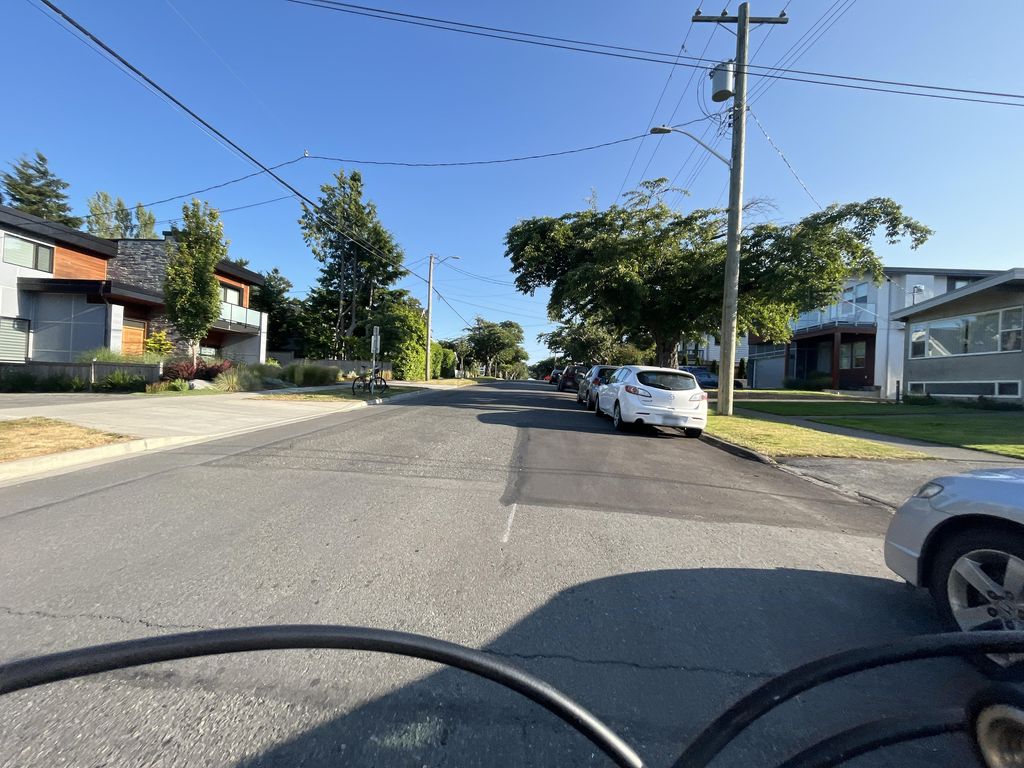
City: victoria